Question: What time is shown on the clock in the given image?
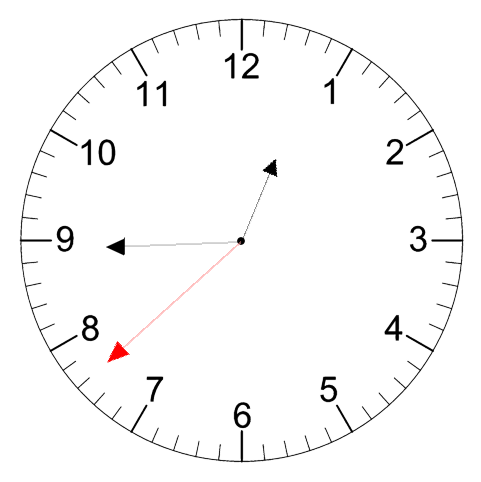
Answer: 12:44:38